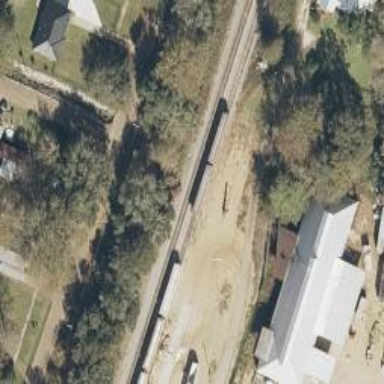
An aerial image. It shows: Abandoned railway.